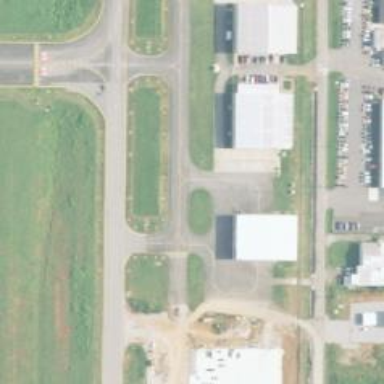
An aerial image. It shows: Image of taxiway at airport.